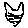
Label: cat